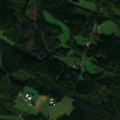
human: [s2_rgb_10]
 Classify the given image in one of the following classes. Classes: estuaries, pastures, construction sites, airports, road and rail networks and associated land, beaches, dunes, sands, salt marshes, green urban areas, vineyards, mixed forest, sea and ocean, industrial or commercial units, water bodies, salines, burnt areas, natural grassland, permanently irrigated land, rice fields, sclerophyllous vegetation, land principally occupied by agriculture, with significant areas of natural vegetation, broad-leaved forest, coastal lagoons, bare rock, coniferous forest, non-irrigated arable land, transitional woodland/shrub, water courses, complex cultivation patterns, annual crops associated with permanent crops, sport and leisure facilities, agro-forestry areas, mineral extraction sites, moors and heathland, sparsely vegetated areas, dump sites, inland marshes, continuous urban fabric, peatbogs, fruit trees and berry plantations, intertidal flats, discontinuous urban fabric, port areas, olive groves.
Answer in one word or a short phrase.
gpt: land principally occupied by agriculture, with significant areas of natural vegetation, coniferous forest, mixed forest